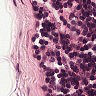
Metastatic tissue present: no